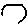
Label: hexagon